Question:
I have an Excel file that looks like this. How would I change the cell formatting so that it looks exactly like it does it the function bar. Instead of '3E-07' --> '0.000003'
I don't want to change the decimal places because I only want it to have the number of decimal places it needs so there won't be extra zeroes at the end.
For example because the smallest numbers have 7 decimal places if I change the whole column to seven decimal places numbers like 6E-05 will have two extra zeroes (<PHONE>) at the end.
I'm trying to do this on macro because there are a lot of numbers to go through. I can set up the loop myself.
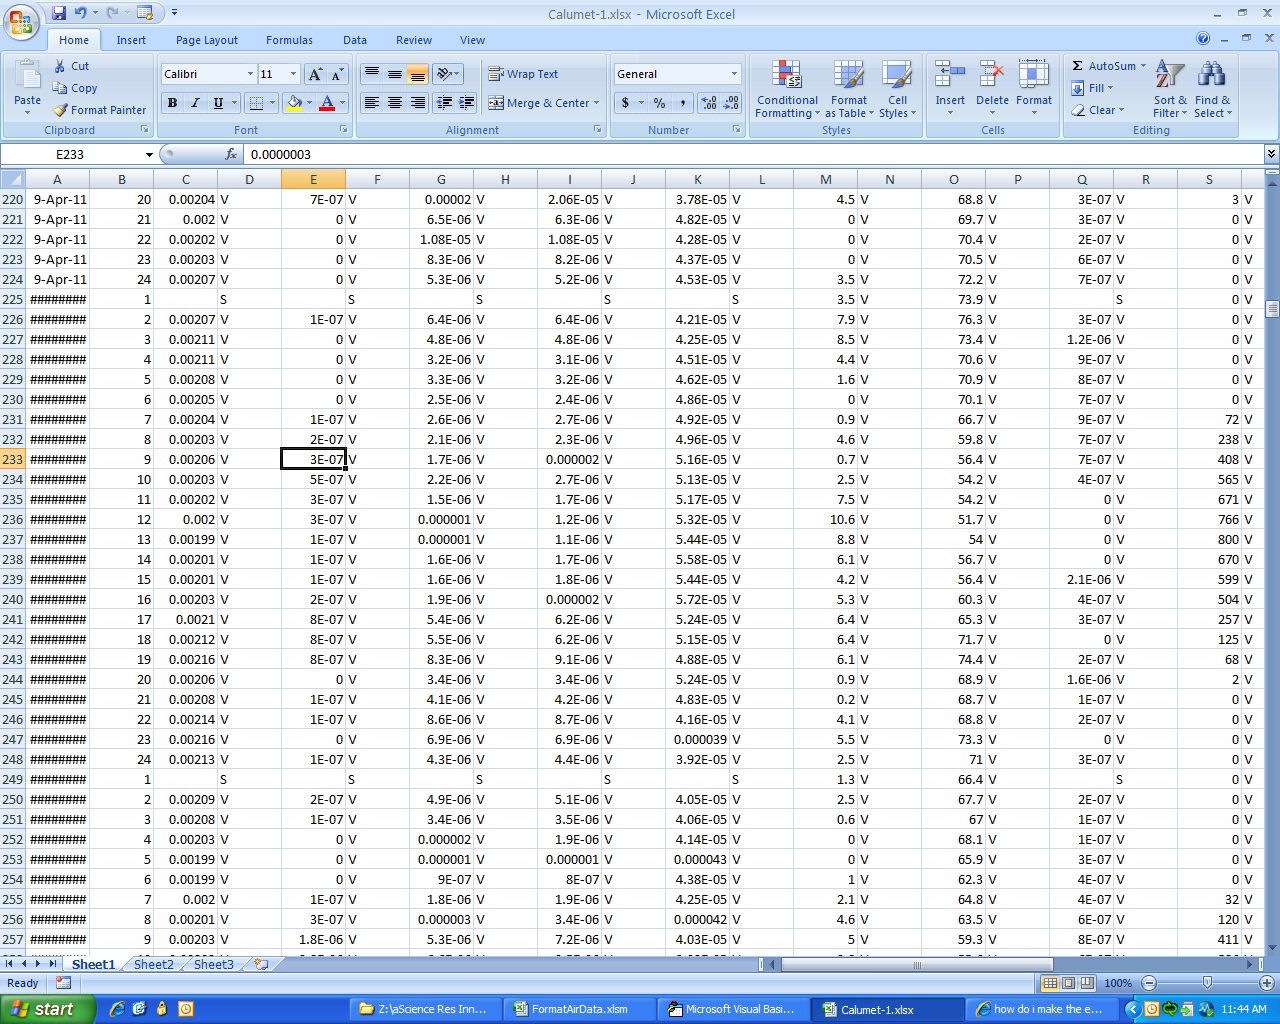
Answer: To fix on all columns, follow below steps:-
1. Click on the symbol mentioned side of A column (That is left side of A)
2. When you click on that symbol, it will select whole sheet
3. Double Click on border line between A column & B column
4. This is fix all your problems on the excel sheet
This number format issue is occurred due to column size.
To fix this type of number format :-
1. select the Column header (that is A column, B column .. and soon which ever column you need to format)
2. Right click on the tab
3. Select "Format Cell"
4. Click on custom option under Category
5. under Type field, enter <PHONE>
Then it fix your format issue.